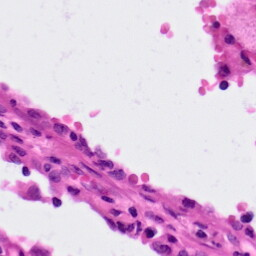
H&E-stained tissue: Lung